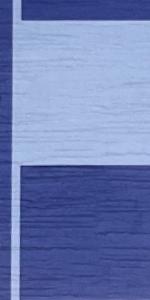
Label: Empty